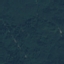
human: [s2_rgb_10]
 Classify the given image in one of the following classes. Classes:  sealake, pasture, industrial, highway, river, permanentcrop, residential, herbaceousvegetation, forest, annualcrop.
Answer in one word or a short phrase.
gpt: Forest